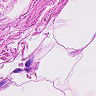
Metastatic tissue present: no